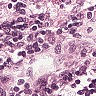
Metastatic tissue present: no